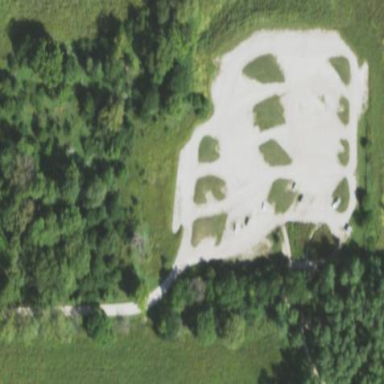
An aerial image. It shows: Parking area near trailhead. The surface of the parking area is specified.